Field crop: maize
Growth stage: 2
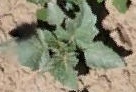
Species: datura